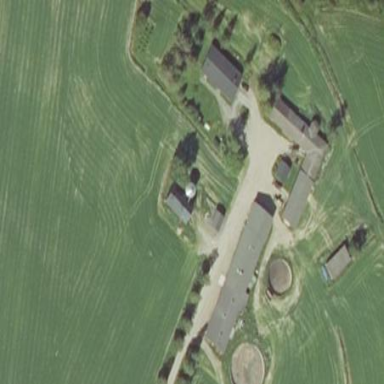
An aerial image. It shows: Farmyard area.